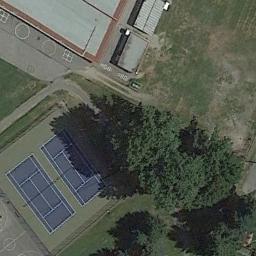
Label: tennis_court